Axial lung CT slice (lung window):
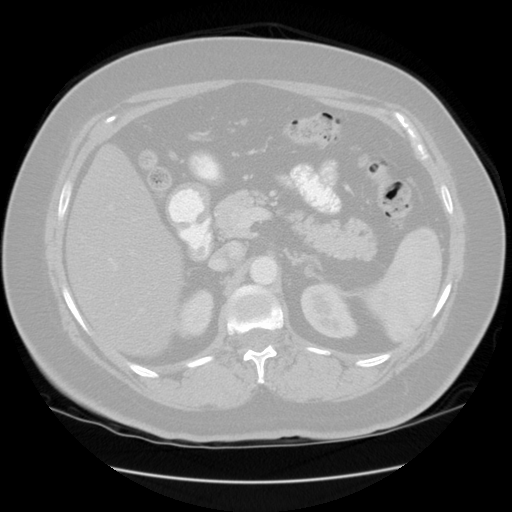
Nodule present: no